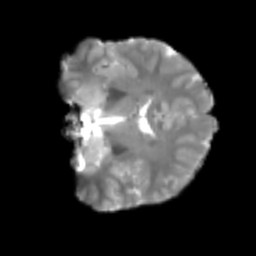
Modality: T2w
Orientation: coronal
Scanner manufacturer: siemens
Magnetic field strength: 3 T
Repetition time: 4 s
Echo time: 0.0594 s